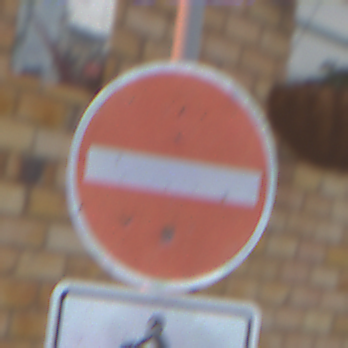
Verkehrszeichen: VerbotDerEinfahrt
Zusatzzeichen unten: EinspurigeFahrzeugeFrei3
Umgebung: Outdoor, Urban
Tageszeit: MorningAfternoon
Wetter: Overcast
Licht: Natural
Jahreszeit: NotSpecified
Kontrast: LowContrast